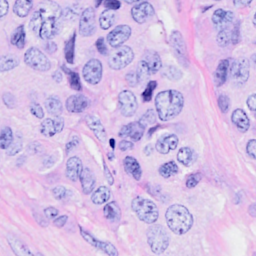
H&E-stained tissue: Breast